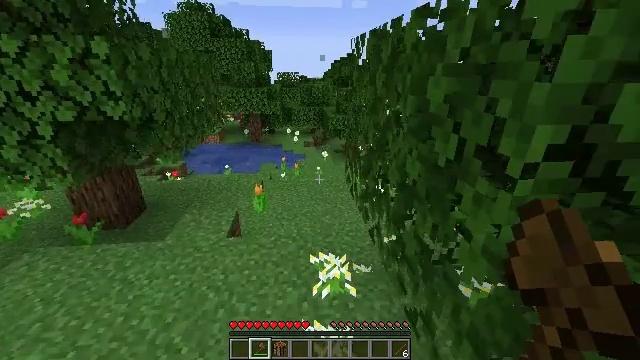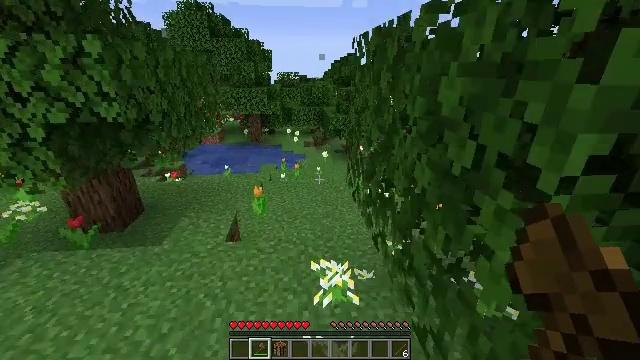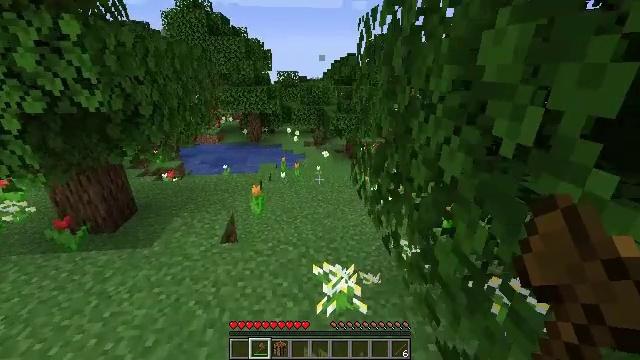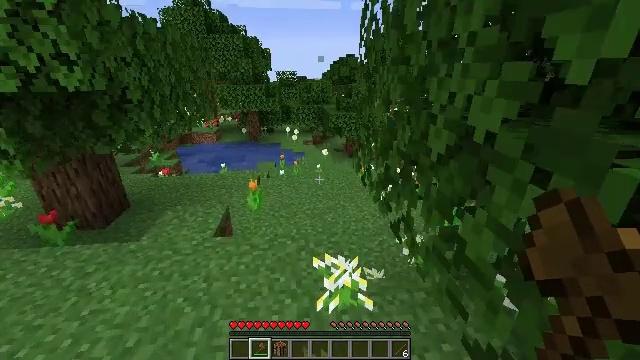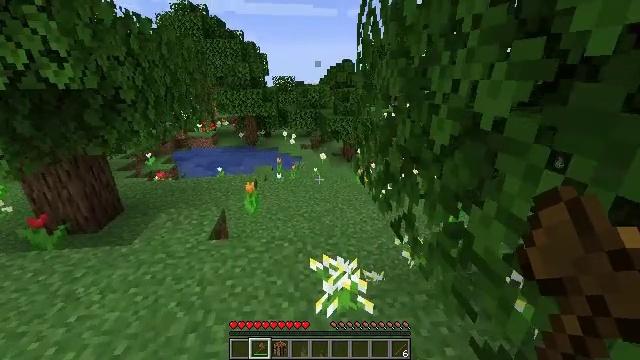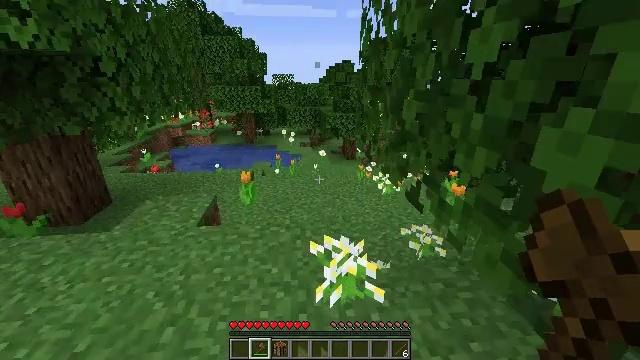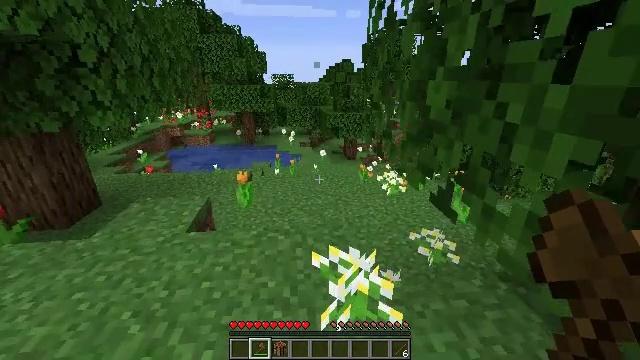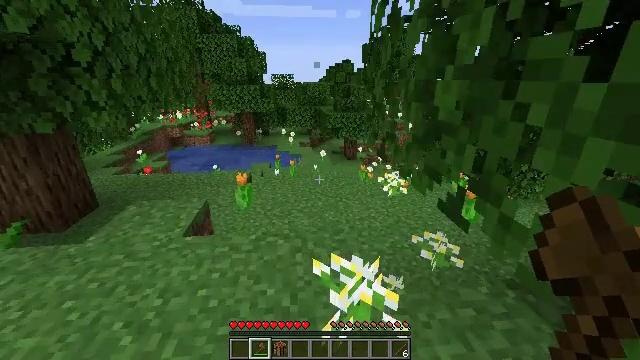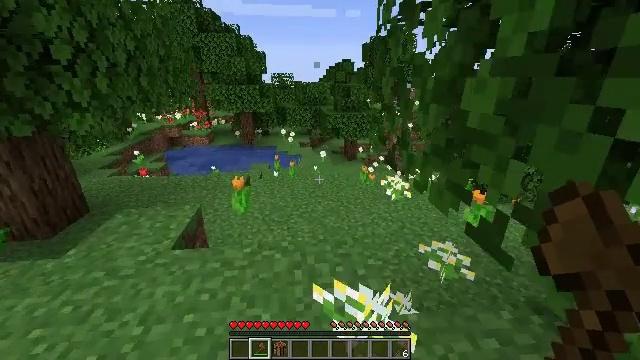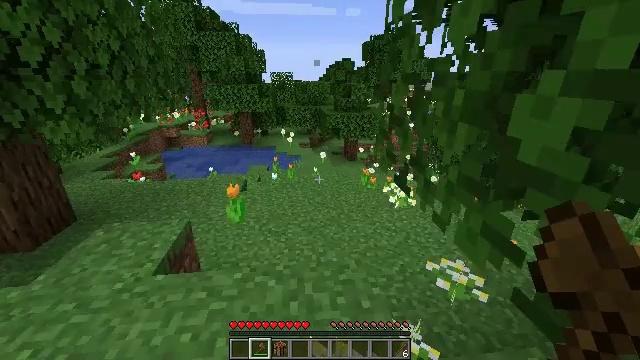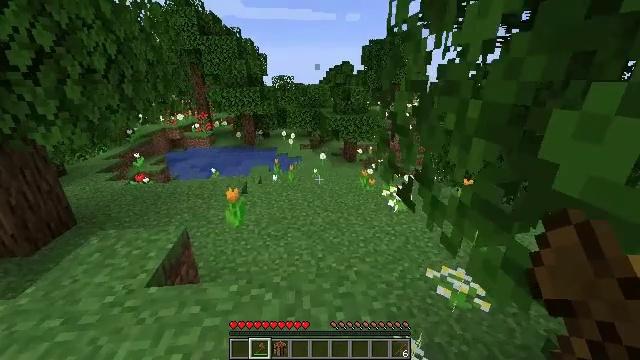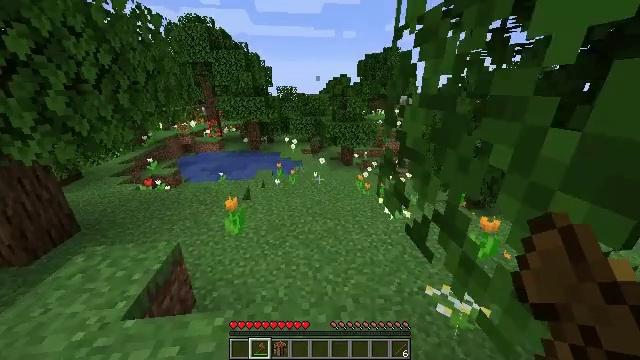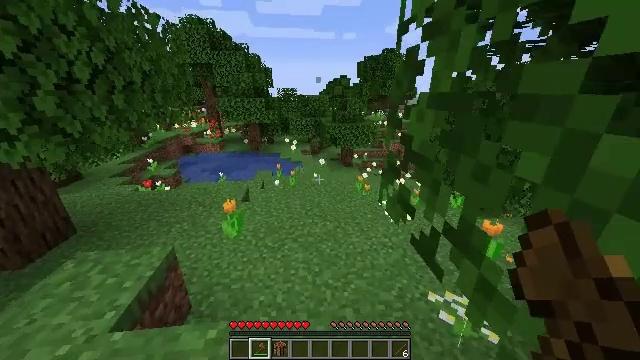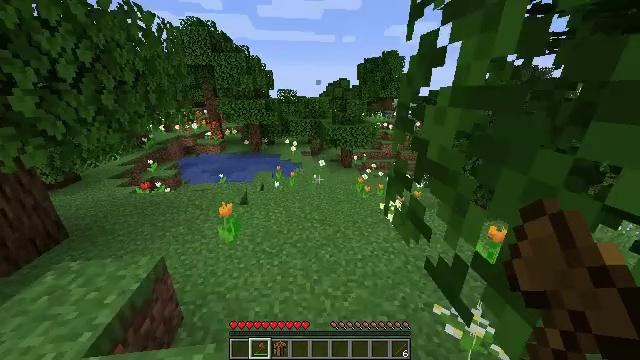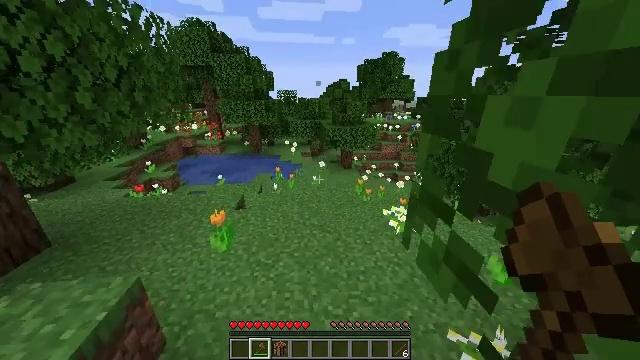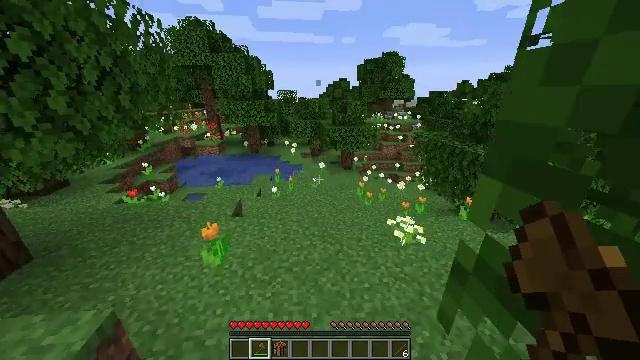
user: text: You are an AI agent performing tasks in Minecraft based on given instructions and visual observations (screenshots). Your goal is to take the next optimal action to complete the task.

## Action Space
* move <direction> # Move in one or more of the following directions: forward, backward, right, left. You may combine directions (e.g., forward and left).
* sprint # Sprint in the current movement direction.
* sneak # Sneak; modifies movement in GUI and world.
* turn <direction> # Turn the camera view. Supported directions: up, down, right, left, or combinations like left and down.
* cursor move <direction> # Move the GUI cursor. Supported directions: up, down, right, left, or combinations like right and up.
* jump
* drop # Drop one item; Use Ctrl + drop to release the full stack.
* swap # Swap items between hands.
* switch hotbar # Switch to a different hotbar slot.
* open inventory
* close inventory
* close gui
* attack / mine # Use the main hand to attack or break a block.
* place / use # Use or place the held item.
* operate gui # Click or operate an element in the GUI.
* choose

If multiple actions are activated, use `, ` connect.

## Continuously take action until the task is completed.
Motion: motion action
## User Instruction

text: Hunt animals.
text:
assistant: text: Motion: move forward
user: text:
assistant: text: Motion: move forward
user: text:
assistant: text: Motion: move forward
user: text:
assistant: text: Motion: move forward, turn up
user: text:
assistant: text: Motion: move forward
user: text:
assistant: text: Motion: move forward
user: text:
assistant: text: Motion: move forward
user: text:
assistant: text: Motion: move forward
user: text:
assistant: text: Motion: move forward, sprint
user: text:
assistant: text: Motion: move forward, sprint
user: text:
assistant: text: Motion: move forward, sprint
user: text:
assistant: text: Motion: move forward, sprint
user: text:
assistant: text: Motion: move forward, sprint
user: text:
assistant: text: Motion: move forward, sprint
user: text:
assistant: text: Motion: move forward, sprint
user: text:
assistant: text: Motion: move forward, sprint
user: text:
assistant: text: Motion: move forward, sprint
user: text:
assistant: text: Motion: move forward, sprint, turn right
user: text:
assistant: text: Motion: move forward, turn right
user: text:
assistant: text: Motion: move forward, turn right
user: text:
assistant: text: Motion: move forward, turn right
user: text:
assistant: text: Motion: move forward
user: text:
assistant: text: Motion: move forward
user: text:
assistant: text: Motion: move forward
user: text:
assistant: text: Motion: move forward
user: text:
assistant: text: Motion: move forward
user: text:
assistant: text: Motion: move forward
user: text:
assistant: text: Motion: move forward
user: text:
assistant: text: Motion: move forward
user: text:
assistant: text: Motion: move forward